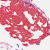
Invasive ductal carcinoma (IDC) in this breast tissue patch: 0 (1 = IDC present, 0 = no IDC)